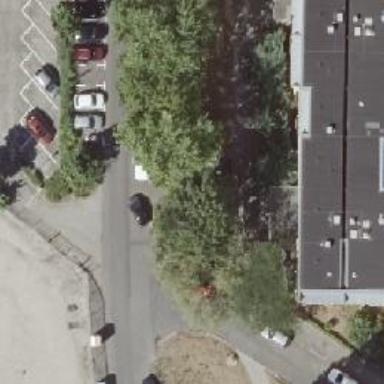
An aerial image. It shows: Asphalt footway.